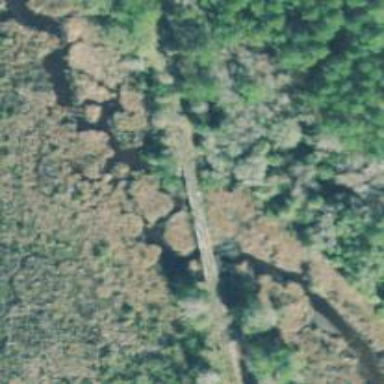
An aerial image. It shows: Abandoned railway.